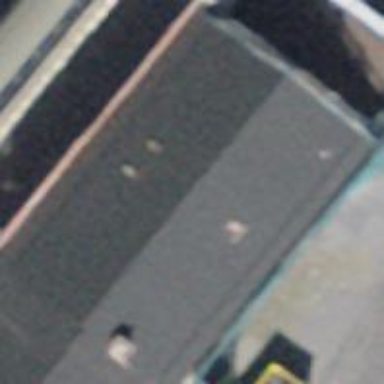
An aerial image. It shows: Transportation building with gabled roof.